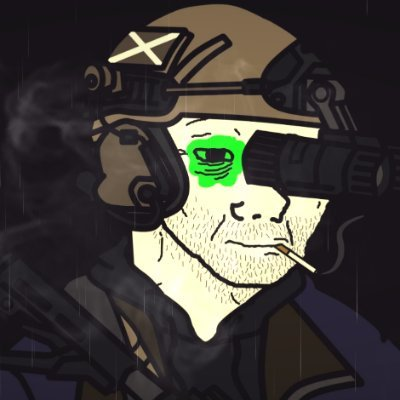
Label: 5_Wojak_with_Background